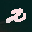
Label: 2